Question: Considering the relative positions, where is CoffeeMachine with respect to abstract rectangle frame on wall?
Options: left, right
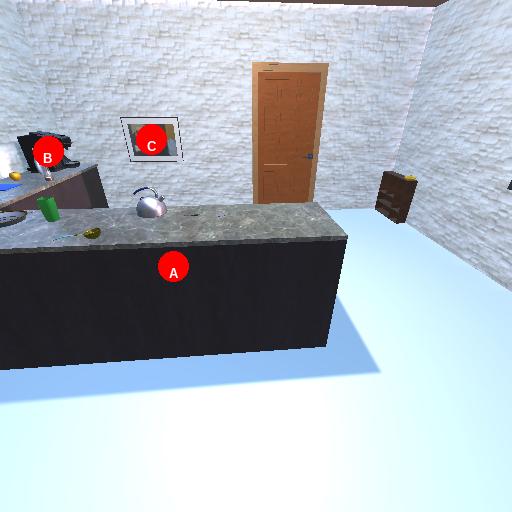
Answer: left